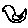
Label: bird